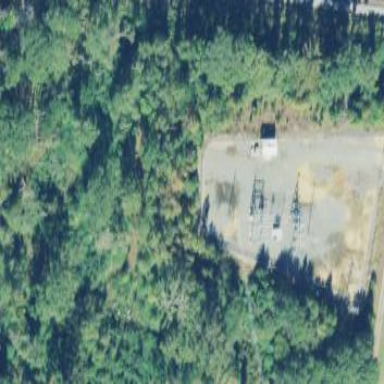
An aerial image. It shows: Industrial substation surrounded by fence.